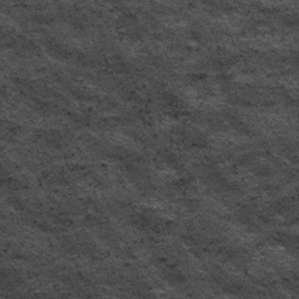
Label: frost